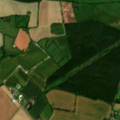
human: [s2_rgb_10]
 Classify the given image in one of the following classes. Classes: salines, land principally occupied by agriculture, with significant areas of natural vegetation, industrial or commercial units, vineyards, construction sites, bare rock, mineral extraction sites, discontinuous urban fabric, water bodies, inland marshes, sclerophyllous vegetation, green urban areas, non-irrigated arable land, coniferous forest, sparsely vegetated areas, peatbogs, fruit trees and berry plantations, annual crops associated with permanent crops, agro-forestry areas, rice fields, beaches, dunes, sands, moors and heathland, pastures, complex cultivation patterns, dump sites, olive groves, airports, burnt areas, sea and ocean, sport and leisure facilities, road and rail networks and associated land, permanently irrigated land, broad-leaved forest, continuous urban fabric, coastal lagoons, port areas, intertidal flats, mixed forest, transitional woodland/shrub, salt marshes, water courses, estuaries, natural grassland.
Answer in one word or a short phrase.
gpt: non-irrigated arable land, pastures, coniferous forest